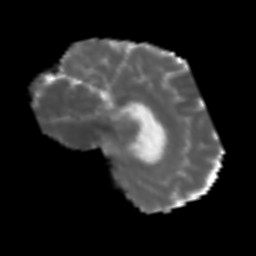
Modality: MD
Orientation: sagittal
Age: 56
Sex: male
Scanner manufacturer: siemens
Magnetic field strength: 3 T
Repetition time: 3.2 s
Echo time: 0.081 s